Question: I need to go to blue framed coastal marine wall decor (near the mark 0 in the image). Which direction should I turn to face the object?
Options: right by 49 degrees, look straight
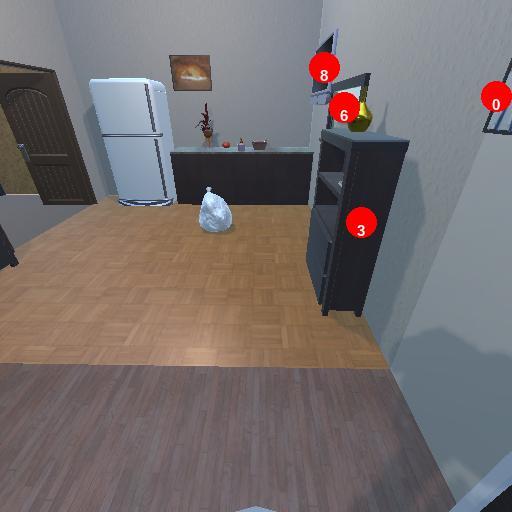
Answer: right by 49 degrees